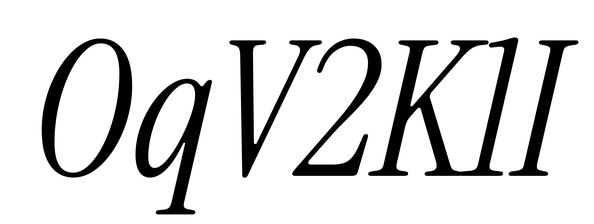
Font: InstrumentSerif-Italic